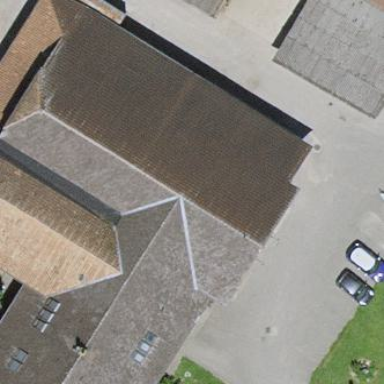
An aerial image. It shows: Farm building.